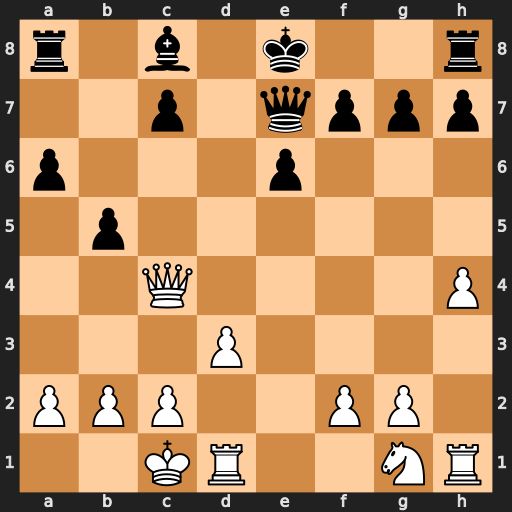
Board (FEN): r1b1k2r/2p1qppp/p3p3/1p6/2Q4P/3P4/PPP2PP1/2KR2NR
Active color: w
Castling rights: kq
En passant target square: -
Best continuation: Qc6+ Qd7 Qxa8